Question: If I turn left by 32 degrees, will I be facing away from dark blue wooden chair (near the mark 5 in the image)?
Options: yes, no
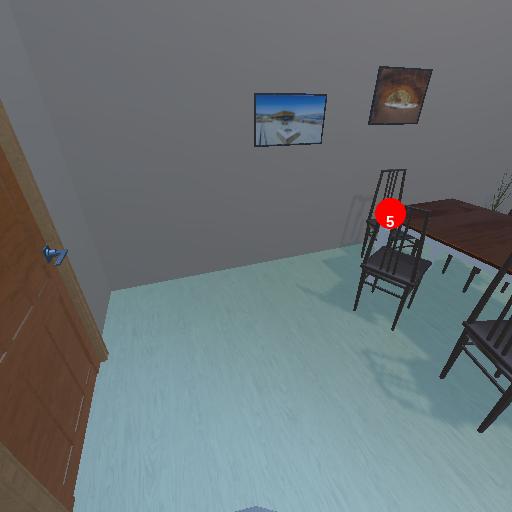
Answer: yes